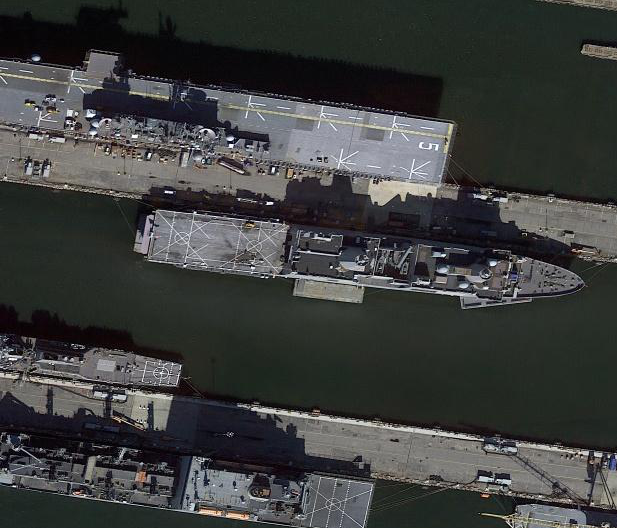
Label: combat